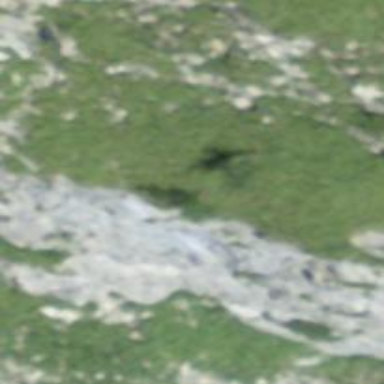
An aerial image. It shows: Cliff in nature.